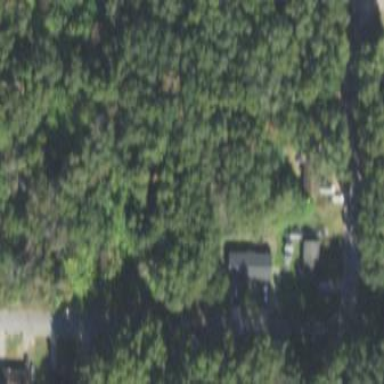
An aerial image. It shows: Mixed leaf woodland.